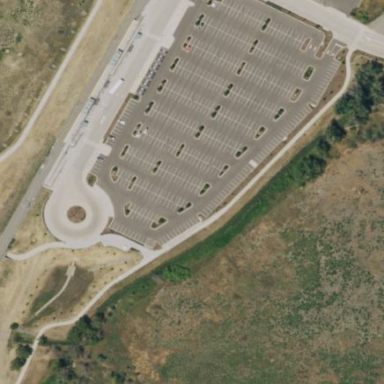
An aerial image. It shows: Parking area with park and ride facility.